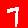
Digit: 7